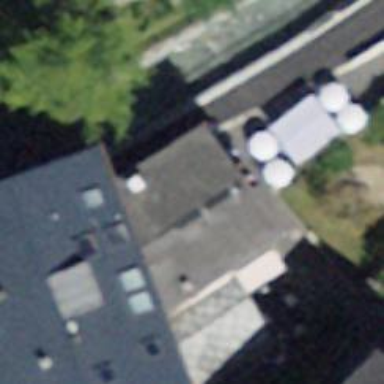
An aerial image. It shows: Restaurant.